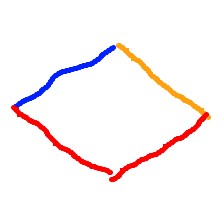
Shape: rhombus